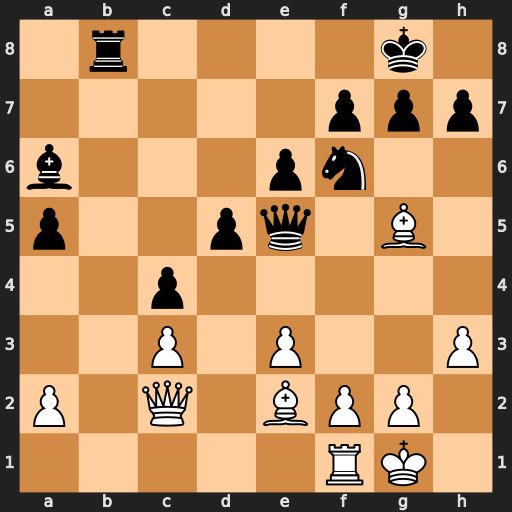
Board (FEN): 1r4k1/5ppp/b3pn2/p2pq1B1/2p5/2P1P2P/P1Q1BPP1/5RK1
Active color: w
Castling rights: -
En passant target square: -
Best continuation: Bf4 Qe4 Qxe4 Nxe4 Bxb8